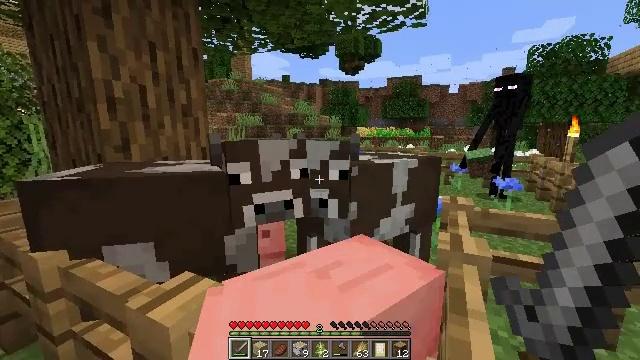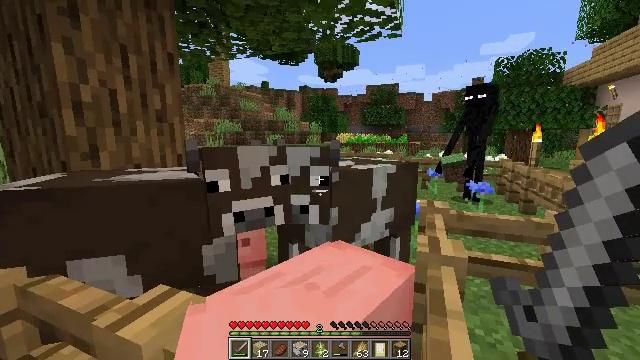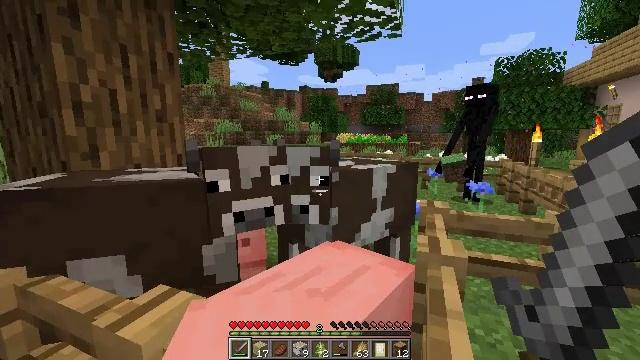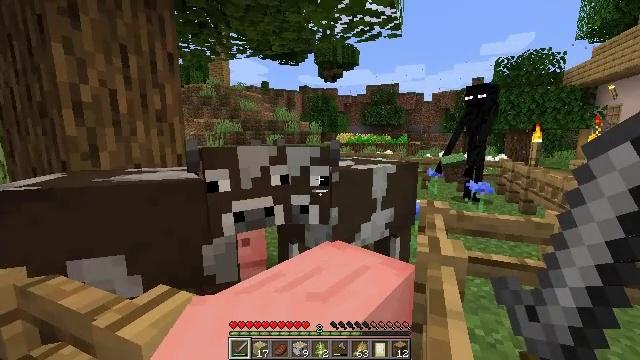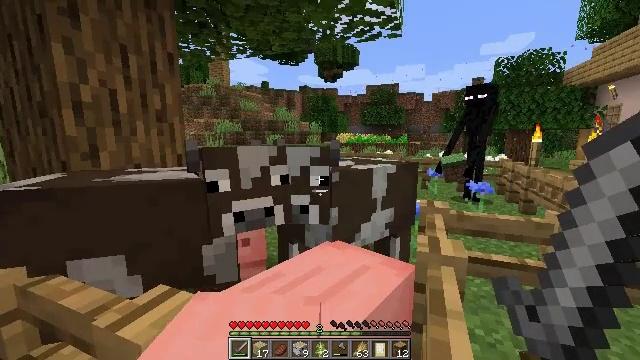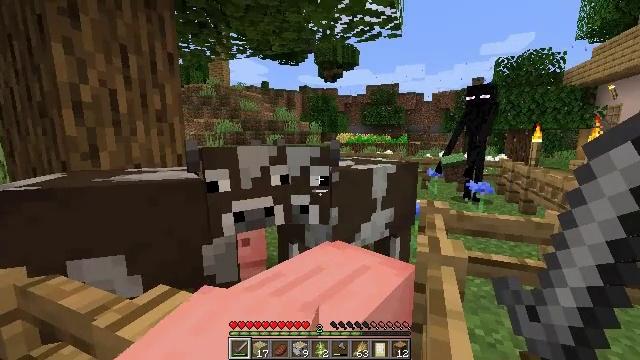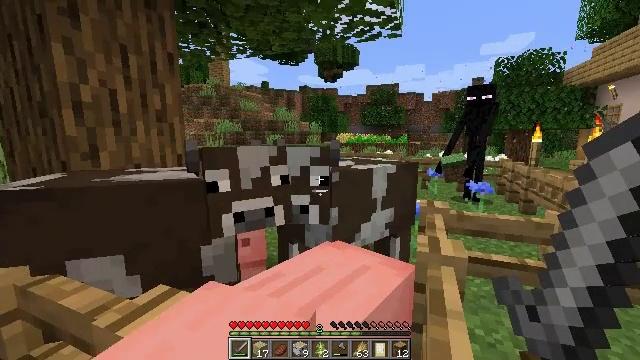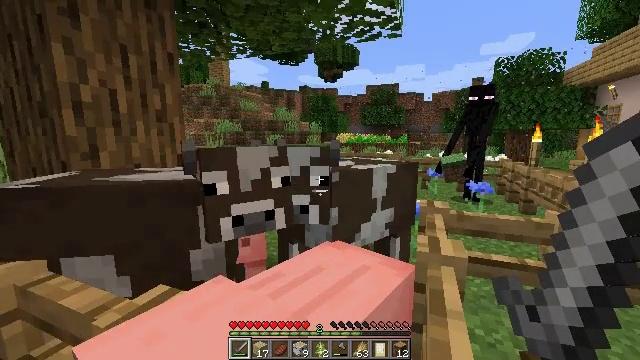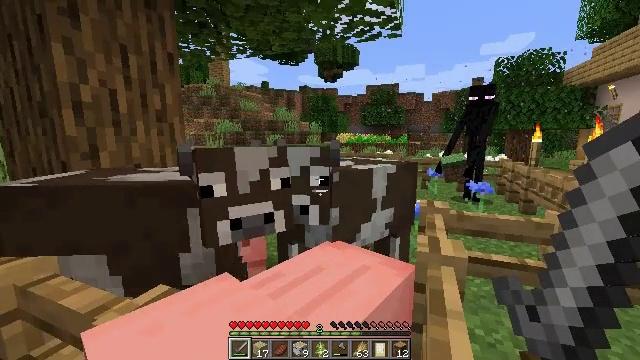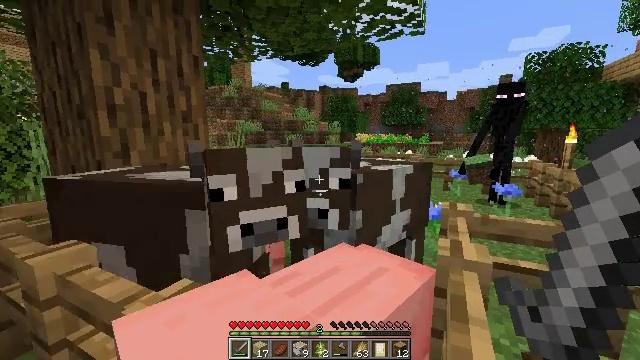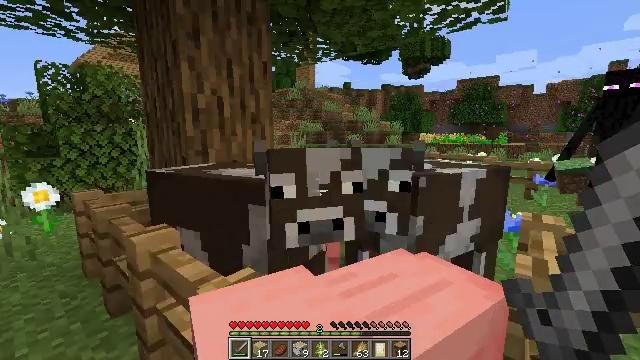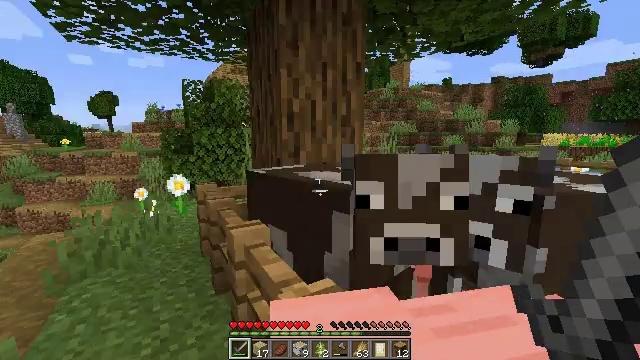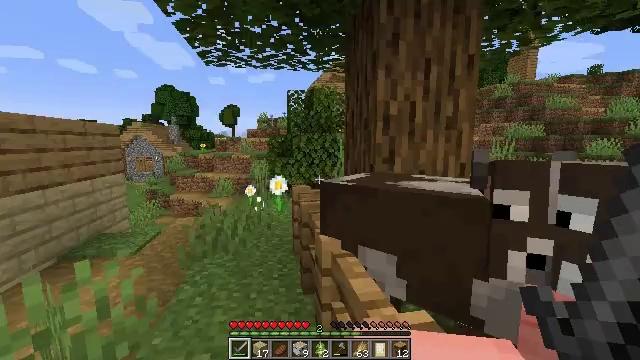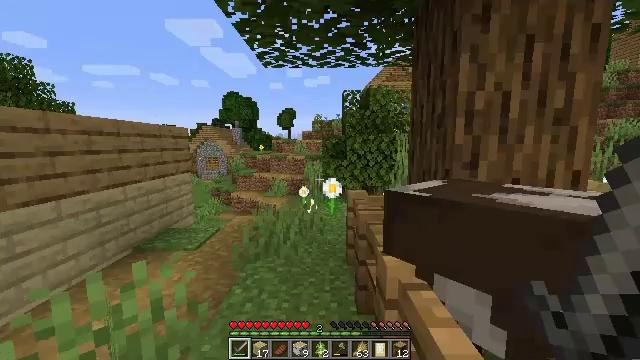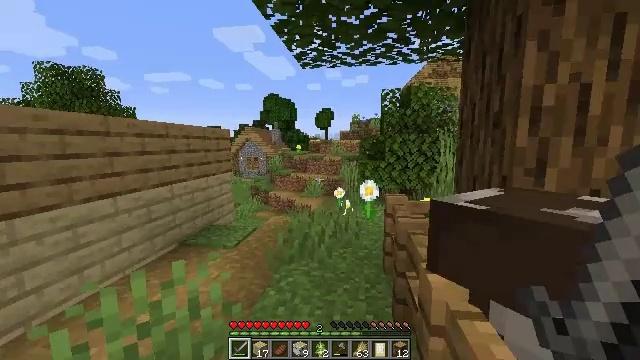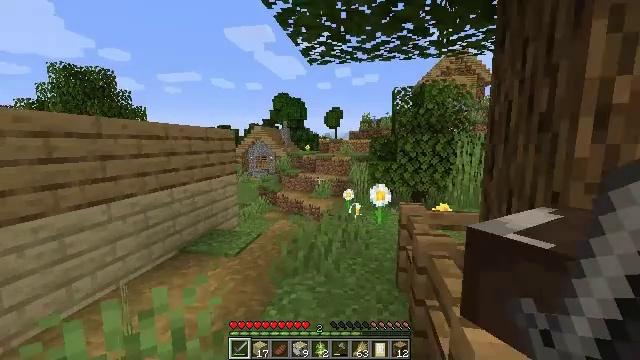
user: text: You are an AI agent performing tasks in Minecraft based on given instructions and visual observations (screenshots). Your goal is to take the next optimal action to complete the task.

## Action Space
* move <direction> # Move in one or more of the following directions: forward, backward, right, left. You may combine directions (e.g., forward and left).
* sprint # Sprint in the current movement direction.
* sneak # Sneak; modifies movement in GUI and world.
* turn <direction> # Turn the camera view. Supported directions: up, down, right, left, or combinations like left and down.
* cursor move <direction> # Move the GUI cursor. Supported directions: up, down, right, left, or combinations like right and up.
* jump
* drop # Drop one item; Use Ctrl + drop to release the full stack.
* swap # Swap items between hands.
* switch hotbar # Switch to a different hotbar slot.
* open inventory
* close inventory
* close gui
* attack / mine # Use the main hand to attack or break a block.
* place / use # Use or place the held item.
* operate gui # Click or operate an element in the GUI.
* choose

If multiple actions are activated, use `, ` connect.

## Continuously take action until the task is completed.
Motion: motion action
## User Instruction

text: Collect beetroots from the field.
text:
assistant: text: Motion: turn right and up
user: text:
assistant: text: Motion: no_op
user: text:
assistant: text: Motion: no_op
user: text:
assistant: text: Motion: no_op
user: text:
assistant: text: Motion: no_op
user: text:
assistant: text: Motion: no_op
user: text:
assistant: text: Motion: no_op
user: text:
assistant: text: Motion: no_op
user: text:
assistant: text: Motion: turn left
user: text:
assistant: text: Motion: move forward, turn left
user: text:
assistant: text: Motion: move forward, turn left
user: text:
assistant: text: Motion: move forward, turn left and up
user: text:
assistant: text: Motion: move forward, turn left
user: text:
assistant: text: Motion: move forward, turn left
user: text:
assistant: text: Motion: move forward, turn left
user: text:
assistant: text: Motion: move forward
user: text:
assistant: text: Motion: move forward
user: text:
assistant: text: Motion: move forward
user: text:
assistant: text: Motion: move forward
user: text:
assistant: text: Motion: move forward
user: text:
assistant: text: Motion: move forward
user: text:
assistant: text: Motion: move forward
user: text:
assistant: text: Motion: move forward
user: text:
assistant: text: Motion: move forward
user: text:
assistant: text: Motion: move forward
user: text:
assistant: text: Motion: move forward, turn left
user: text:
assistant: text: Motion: move forward, turn left
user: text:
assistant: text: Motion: move forward
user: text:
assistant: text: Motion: move forward
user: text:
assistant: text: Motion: move forward